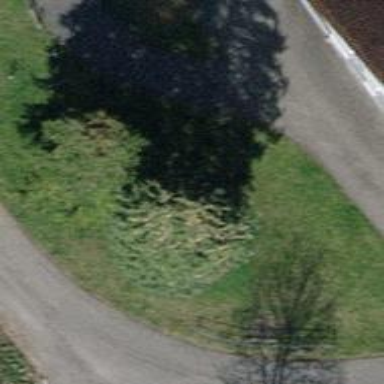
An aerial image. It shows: Needle-leaved tree in its natural environment.